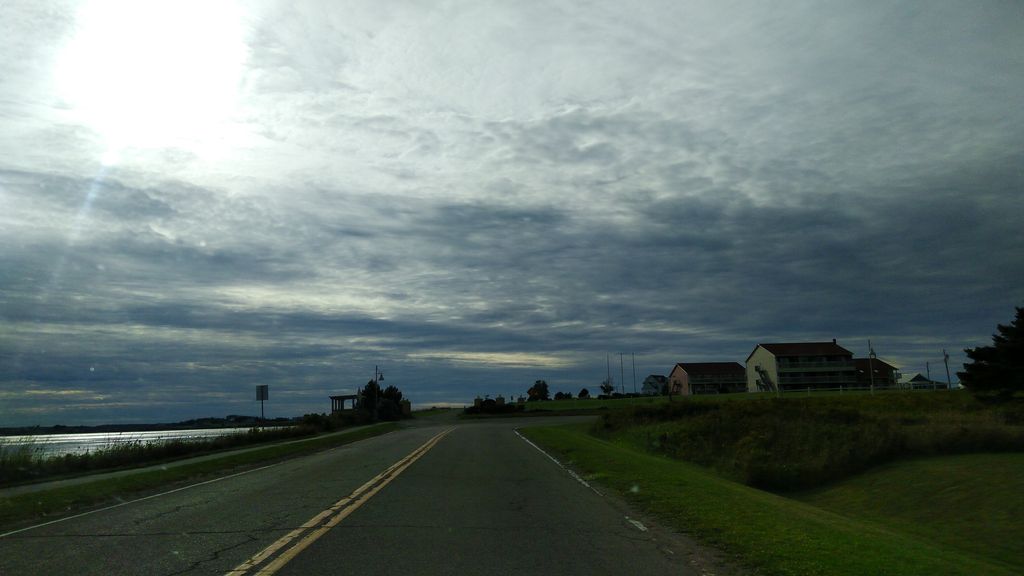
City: charlottetown